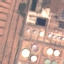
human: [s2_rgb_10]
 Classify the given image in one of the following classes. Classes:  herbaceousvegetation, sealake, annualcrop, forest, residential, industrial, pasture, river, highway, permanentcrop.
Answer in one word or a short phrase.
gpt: Industrial